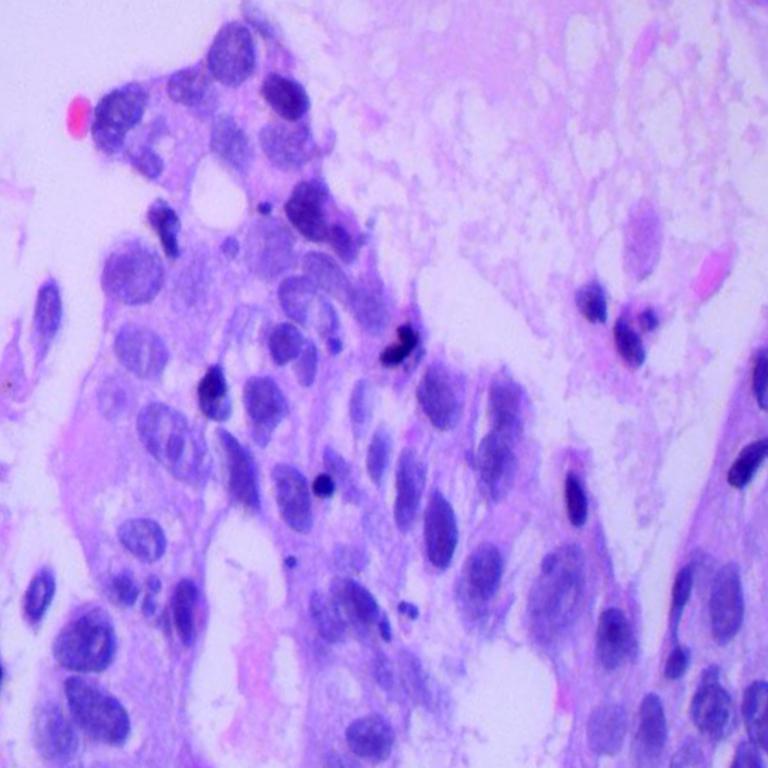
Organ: lung
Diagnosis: adenocarcinomas